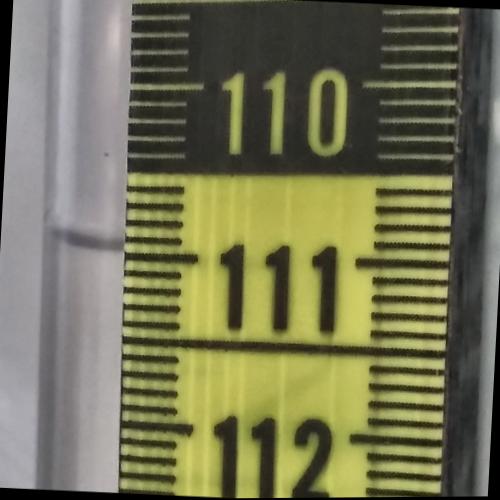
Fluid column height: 111.0 cm